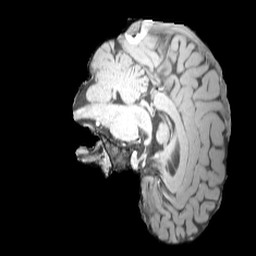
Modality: MP2RAGE
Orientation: sagittal